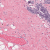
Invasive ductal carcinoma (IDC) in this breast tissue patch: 0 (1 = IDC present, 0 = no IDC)